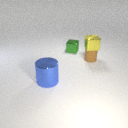
small brown rubber cylinder in front of small green metal cube